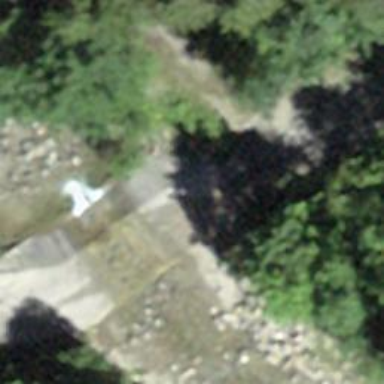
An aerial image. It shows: Track road with bridge and ford.